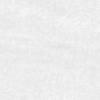
Label: no_change